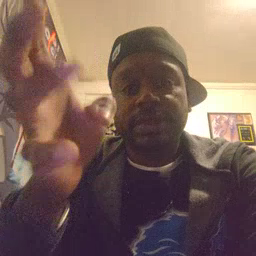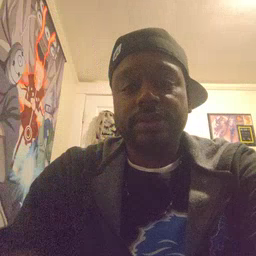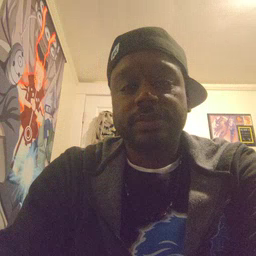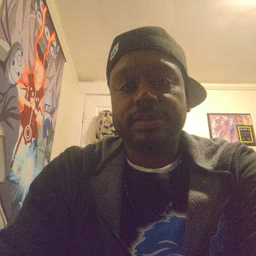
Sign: pretend